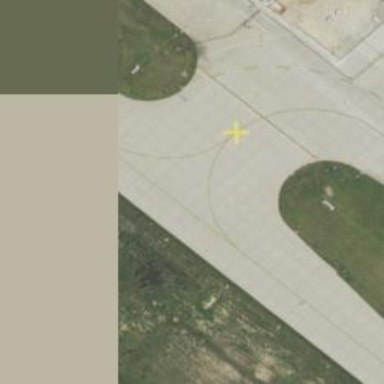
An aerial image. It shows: View of taxiway at the airport.